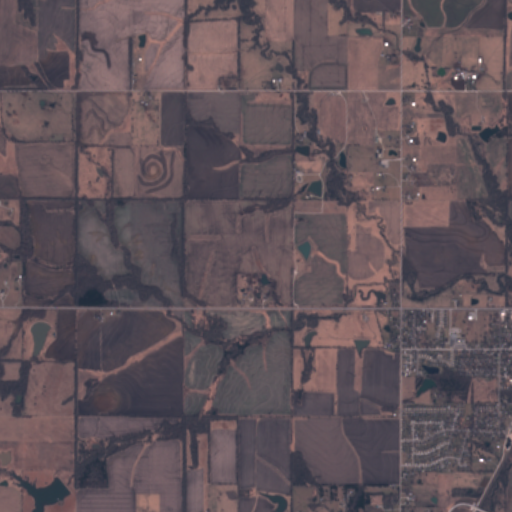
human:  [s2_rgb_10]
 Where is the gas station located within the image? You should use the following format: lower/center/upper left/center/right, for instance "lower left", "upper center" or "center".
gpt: The gas station is located in the center right of the image.
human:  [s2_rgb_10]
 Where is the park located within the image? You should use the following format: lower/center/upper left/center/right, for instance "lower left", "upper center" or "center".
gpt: The park is located in the lower right of the image.
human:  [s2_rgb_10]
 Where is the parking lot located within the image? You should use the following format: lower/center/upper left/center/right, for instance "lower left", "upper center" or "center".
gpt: The parking lot is located in the lower right of the image.
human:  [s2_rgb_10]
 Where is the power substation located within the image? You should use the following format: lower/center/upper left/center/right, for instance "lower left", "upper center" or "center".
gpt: The power substation is located in the center right of the image.
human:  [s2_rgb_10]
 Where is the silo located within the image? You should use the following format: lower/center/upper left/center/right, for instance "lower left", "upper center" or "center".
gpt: The silo is located in the lower right of the image.
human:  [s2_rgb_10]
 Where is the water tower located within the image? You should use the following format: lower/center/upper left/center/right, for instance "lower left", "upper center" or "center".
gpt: The water tower is located in the lower right of the image.
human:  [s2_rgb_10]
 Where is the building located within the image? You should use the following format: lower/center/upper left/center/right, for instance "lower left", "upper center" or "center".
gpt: The building is located in the lower right of the image.
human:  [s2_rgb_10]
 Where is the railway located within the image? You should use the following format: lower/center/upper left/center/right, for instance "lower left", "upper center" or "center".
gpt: The railway is located in the lower right of the image.
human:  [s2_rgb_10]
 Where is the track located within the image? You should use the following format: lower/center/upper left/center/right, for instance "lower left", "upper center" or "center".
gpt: There is no track in the image.